Question: I want to develop an App with shows YouTube-Videos in a ListView.
Like the original YouTube-App but without the video loads in that. Only a ListView that shows the videos and with one click you go to the YouTube-App which loads the video.
But how can i show the video preview in my app? Is there an API or other tricks that i can use?
My first thought was that i do an image from each video... but .. yeah! :)
Here is an example image

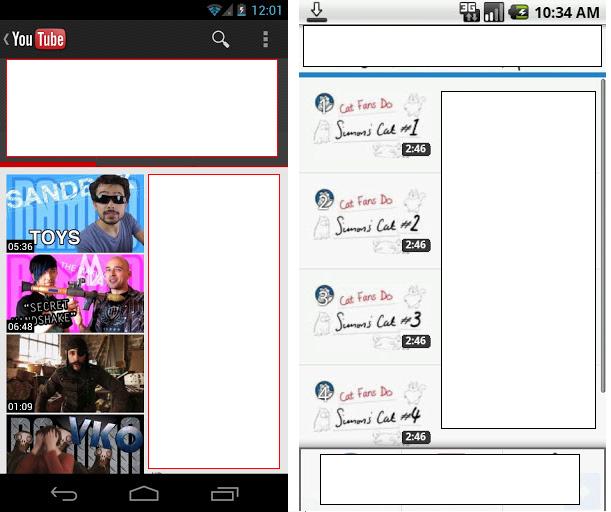
Answer: You can make a http post to this Address:
'''
http://www.youtube.com/oembed?url={complete youtube url}&format=json
'''
where {complete youtube url} is the complete url of the video.
For example:
'''
http://www.youtube.com/oembed?url=http://www.youtube.com/watch?v=AJ0sW7KOFhU&format=json
'''
Should answer you this JSON:
'''
{
author_url: "http://www.youtube.com/user/neiljohnson666",
version: "1.0",
provider_name: "YouTube",
provider_url: "http://www.youtube.com/",
thumbnail_url: "http://i2.ytimg.com/vi/AJ0sW7KOFhU/hqdefault.jpg",
author_name: "Neil Johnson",
type: "video",
width: 480,
height: 270,
title: "Manowar - Warriors of the World HD",
thumbnail_width: 480,
html: "<iframe width="480" height="270" src="http://www.youtube.com/embed/AJ0sW7KOFhU? feature=oembed" frameborder="0" allowfullscreen></iframe>",
thumbnail_height: 360
}
'''
So the thumbnail_url is the image you are looking for:

Hope that helps, cheers!